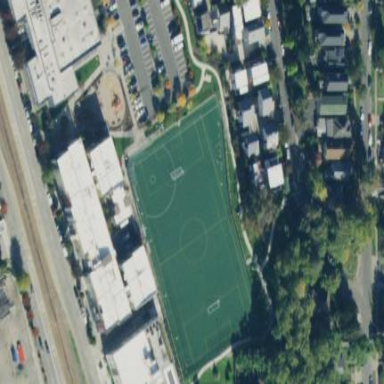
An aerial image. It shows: Soccer pitch for leisureland activities.